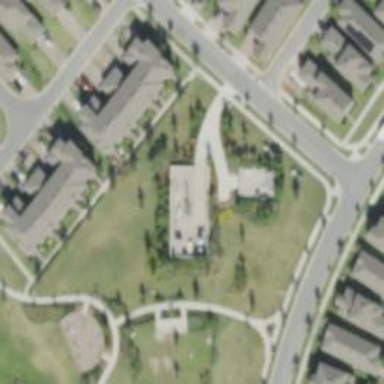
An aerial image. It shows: Footway leading to club house or community center.